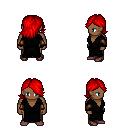
a pixel art fantasy rpg character, male body template, human, dark skin, gray robe, robe skirt, red swoop hairstyle, cloth bracers, maroon shoes, four views (front, back, left, right), 2x2 character sprite sheet, small pixel art, hard edges, no anti-aliasing